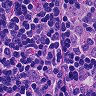
Metastatic tissue present: no